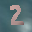
Label: 2